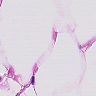
Metastatic tissue present: no